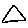
Label: triangle